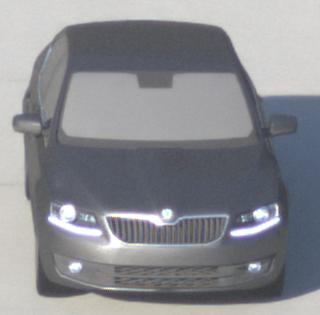
Make: Skoda
Model: Octavia 1.2 TSI
Detailed model: Octavia (III) Limousine
Model produced from: 2013/02
Model produced until: 2015/04
Doors: 5
Color: gray
Road condition: dry road
Daytime: sunrise or sunset
Contrast: medium contrast